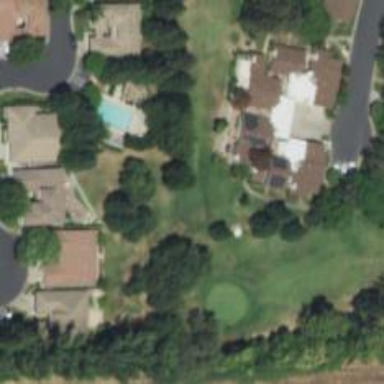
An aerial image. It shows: Golf tee.